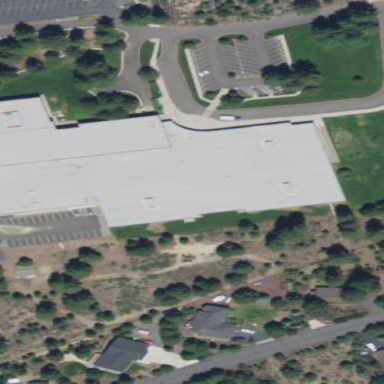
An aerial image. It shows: School building.